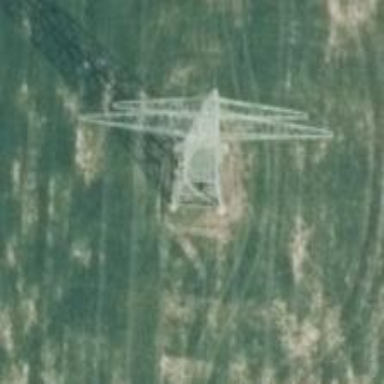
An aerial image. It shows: Power tower.